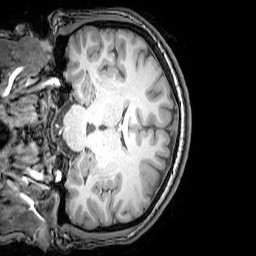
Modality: T1w
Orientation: coronal
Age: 23
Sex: male
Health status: healthy
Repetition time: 0.081 s
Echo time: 0.037 s